Field crop: tomato
Growth stage: 1
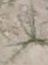
Species: cyperus